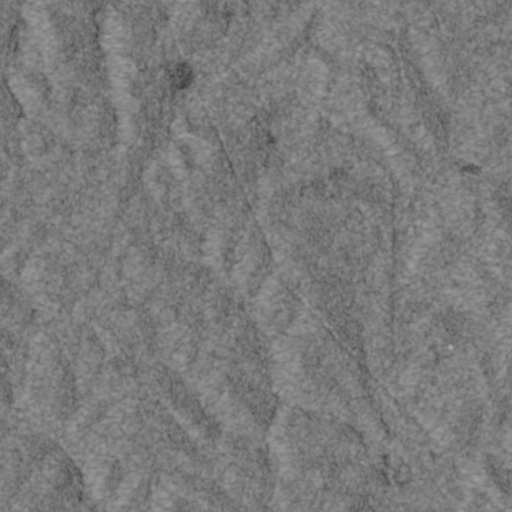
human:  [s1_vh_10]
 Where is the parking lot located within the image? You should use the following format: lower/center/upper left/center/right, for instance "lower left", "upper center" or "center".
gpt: The parking lot is located in the center right of the image.
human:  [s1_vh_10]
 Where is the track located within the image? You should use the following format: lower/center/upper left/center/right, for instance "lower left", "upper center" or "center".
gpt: There is no track in the image.

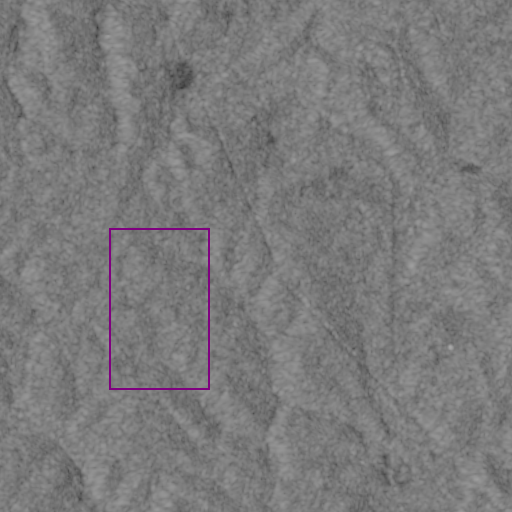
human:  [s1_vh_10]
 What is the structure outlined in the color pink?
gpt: There is no pink outline.
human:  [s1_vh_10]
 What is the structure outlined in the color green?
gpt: There is no structure outlined in green.